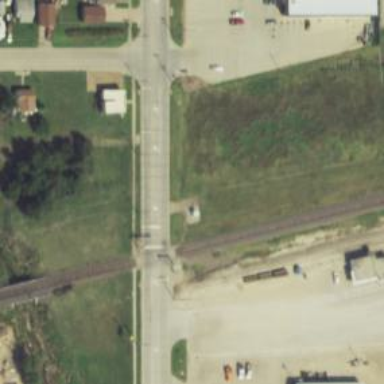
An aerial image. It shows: Abandoned railway siding.